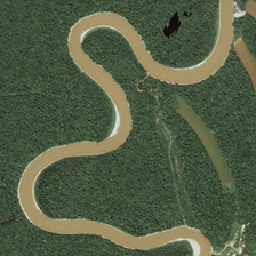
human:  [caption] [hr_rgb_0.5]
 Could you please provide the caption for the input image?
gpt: There is an M-shaped River in the rainforest.

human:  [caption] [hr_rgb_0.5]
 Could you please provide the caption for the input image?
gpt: this curved yellow river stretches through this lush forest .

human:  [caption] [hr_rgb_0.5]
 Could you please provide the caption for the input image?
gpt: A m shaped river is lying in the rain forest.

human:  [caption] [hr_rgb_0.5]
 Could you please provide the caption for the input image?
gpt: An m-shaped river lies in the rainforest.

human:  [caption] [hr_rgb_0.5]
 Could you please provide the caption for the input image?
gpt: An M-shaped river is lying in the forest.